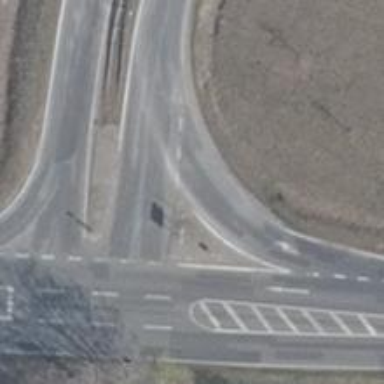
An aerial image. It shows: Motorroad with asphalt surface classified as primary link.